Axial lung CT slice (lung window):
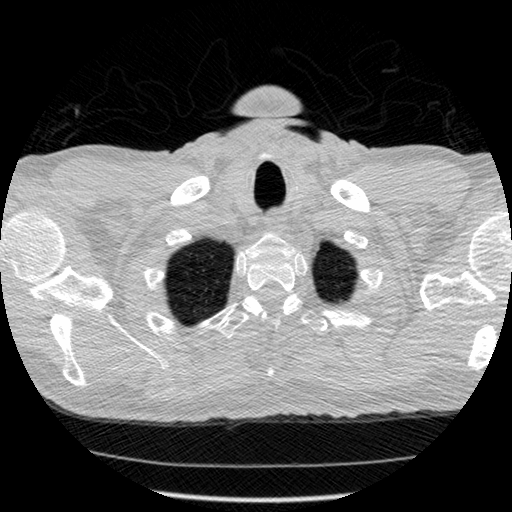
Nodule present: no